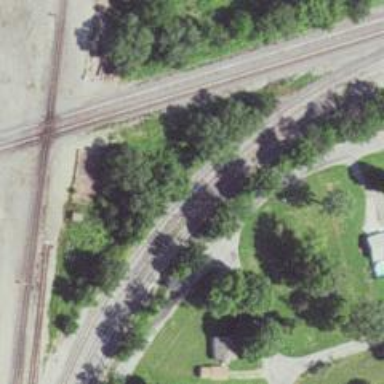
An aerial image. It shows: Railway siding for service.